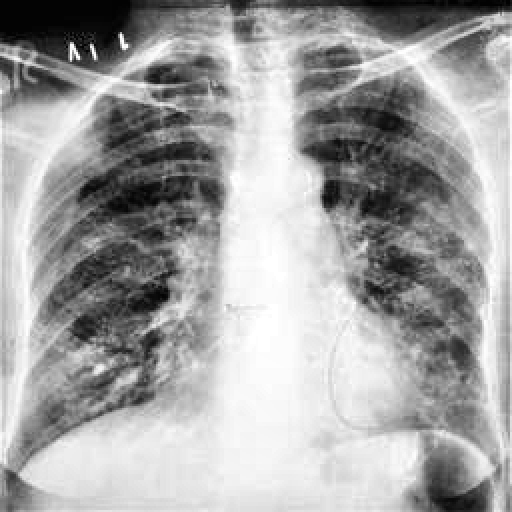
Finding: TUBERCULOSIS